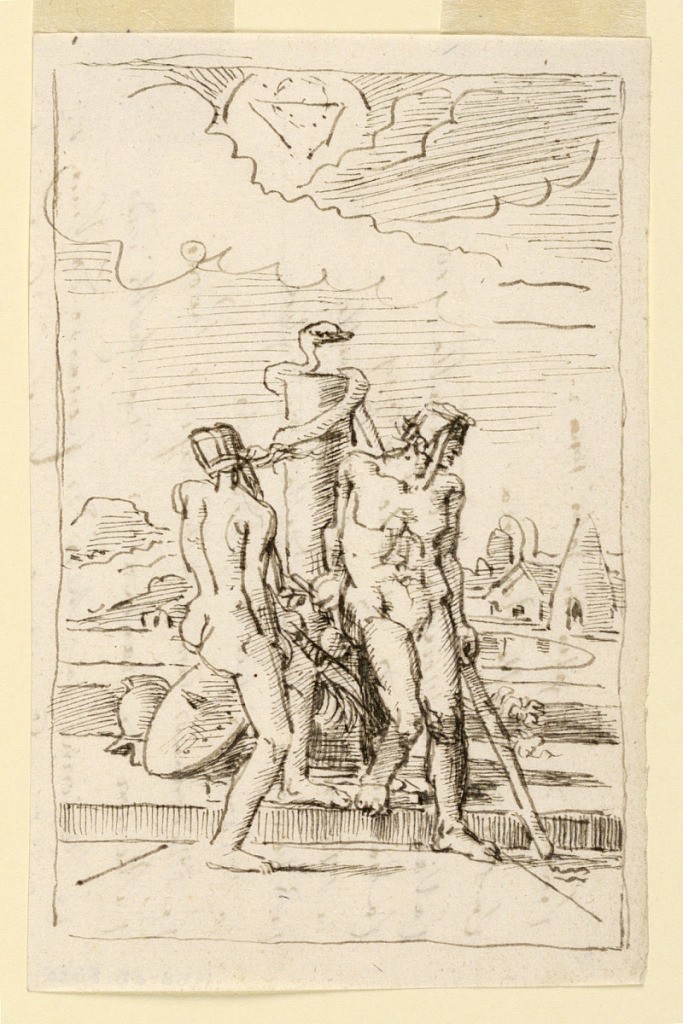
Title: Classical Figures with Snake on Monument
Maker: Fortunato Duranti, Italian, 1787 - 1863
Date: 1820–1850
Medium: Pen and ink on paper
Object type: Drawing
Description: Classical nude figures with attributes of war in front of cylindrical monument wrapped by a snake.